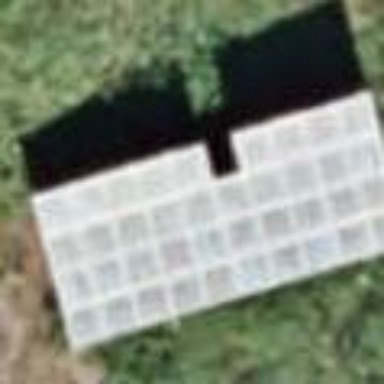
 consisting of solar photovoltaic panels."